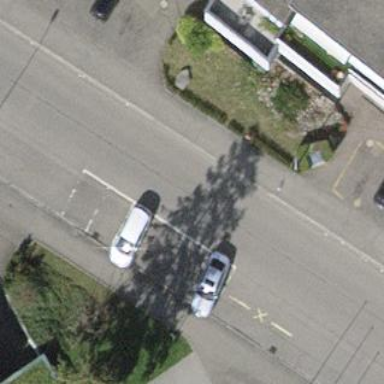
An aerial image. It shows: Parking available on the street side.